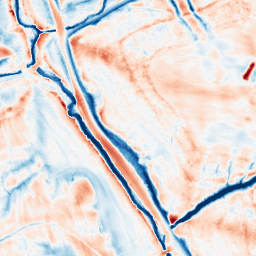
Category: edge_preserving
Decomposition family: guided
Decomposition parameters: radius: 8
eps: 0.001
Upsampling method: lanczos
Upsampling parameters: scale: 2
Upsampling scale: 2